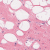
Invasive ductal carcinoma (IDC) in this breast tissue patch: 0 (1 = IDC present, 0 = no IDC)